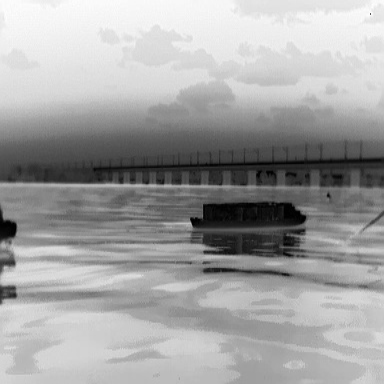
There is a fishing_boat in the infrared image.